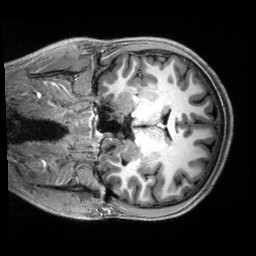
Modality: T1w
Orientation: coronal
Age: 20
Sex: male
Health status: healthy
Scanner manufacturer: siemens
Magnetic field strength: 3 T
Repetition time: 2.5 s
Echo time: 0.00222 s